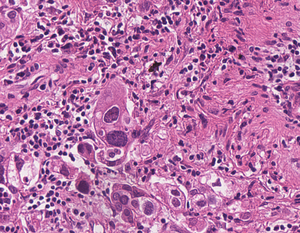
Tumor epithelial tissue: yes
Tumor-associated stroma tissue: yes
Normal tissue: no